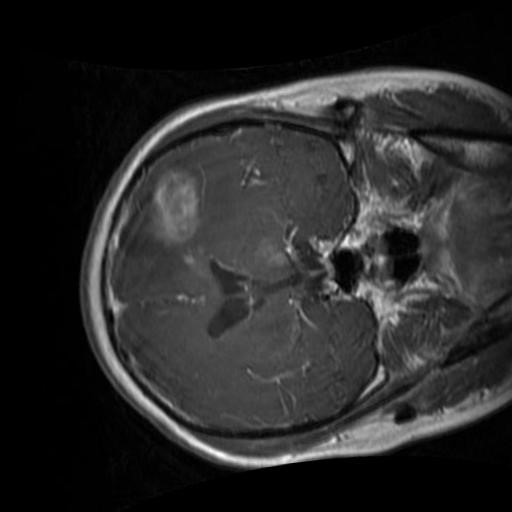
Label: brain_glioma